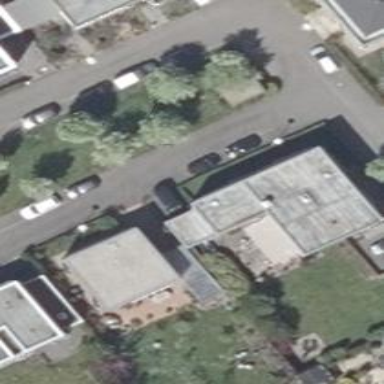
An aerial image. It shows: Gray house.